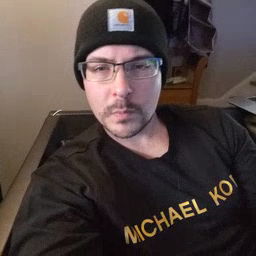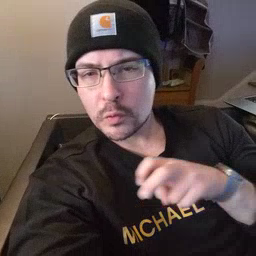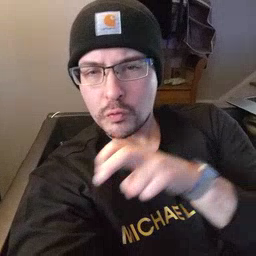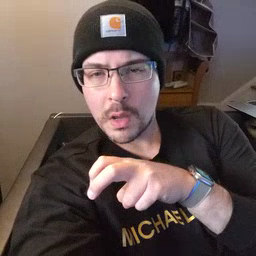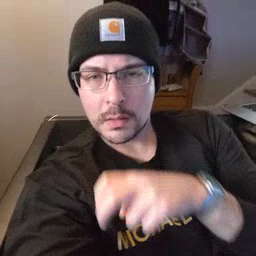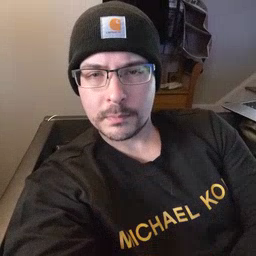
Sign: ride